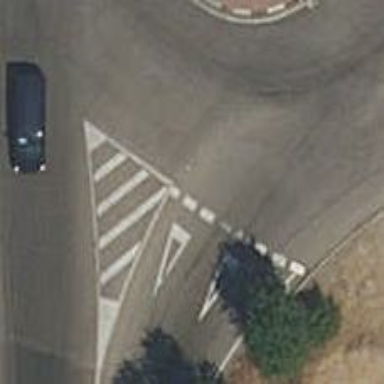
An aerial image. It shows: Road with "give way" sign.